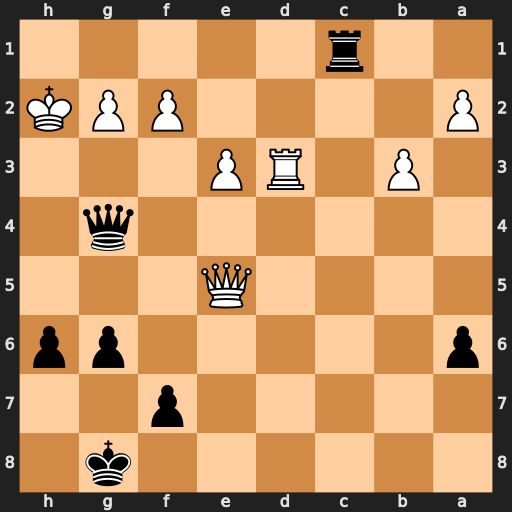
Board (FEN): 6k1/5p2/p5pp/4Q3/6q1/1P1RP3/P4PPK/2r5
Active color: b
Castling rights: -
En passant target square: -
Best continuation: Qh4#